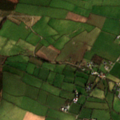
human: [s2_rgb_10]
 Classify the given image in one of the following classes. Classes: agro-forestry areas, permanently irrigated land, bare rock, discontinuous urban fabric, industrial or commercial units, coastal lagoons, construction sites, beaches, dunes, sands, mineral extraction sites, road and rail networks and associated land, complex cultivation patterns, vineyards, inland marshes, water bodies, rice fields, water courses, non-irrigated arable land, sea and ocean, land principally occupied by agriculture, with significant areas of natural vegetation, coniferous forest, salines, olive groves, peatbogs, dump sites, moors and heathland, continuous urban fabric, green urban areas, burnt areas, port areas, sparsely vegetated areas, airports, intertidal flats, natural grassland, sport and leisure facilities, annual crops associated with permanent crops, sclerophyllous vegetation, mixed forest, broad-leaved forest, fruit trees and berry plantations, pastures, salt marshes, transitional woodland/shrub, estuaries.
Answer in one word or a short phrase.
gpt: pastures, moors and heathland, transitional woodland/shrub